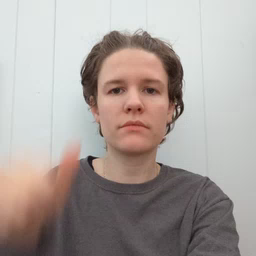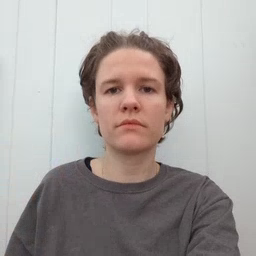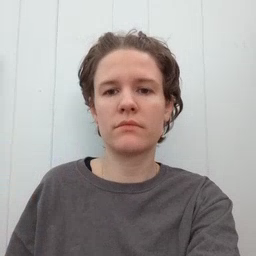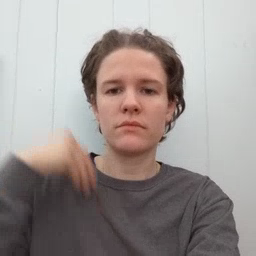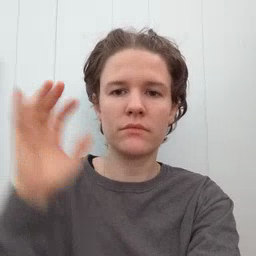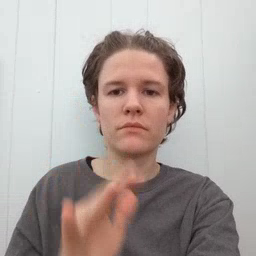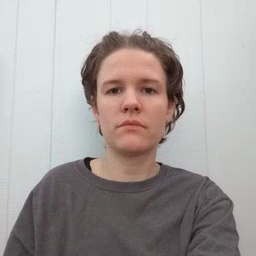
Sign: snow